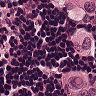
Metastatic tissue present: yes